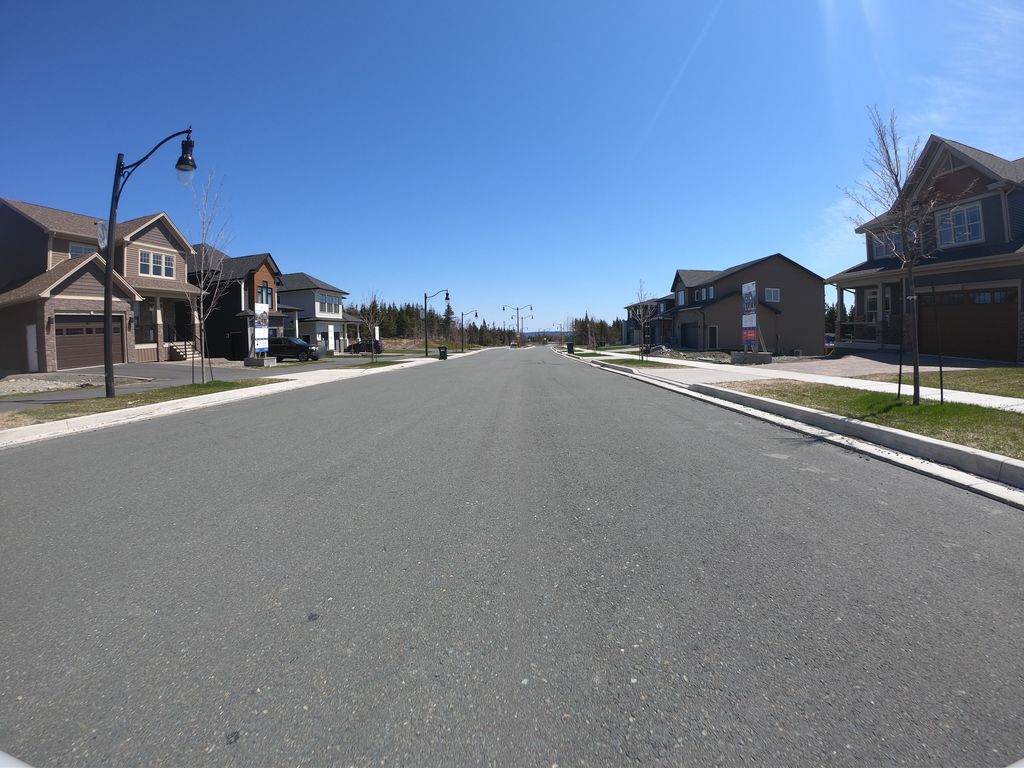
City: st_johns